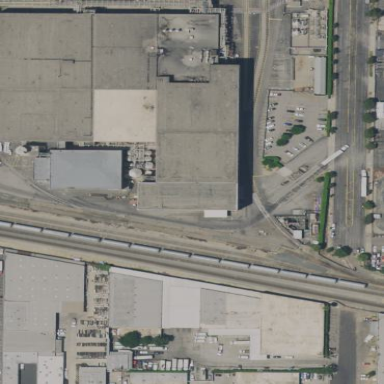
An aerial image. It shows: Industrial building.